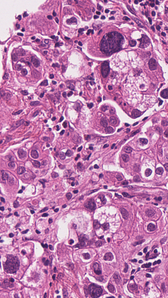
Tumor epithelial tissue: yes
Tumor-associated stroma tissue: yes
Normal tissue: no